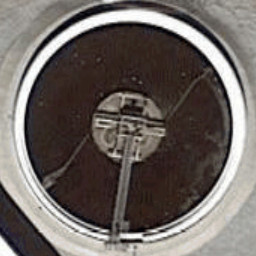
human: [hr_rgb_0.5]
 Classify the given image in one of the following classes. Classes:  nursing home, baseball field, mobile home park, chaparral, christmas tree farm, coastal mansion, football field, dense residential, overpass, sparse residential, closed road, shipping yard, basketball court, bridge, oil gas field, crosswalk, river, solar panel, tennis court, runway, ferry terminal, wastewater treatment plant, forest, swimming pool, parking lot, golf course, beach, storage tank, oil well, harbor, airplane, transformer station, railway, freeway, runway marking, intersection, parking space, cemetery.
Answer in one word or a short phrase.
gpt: wastewater treatment plant